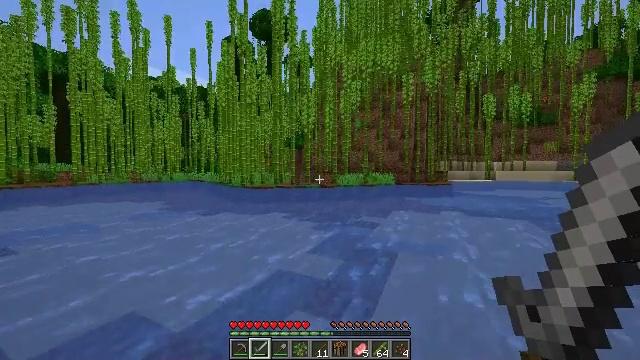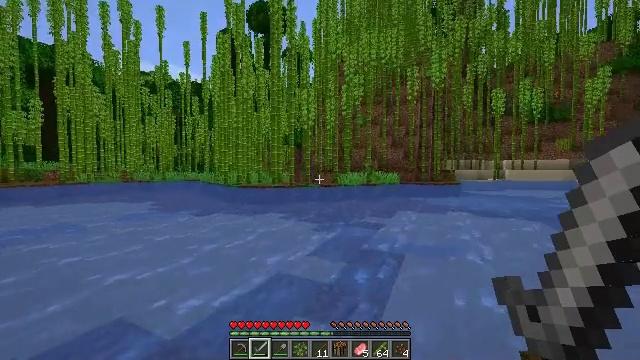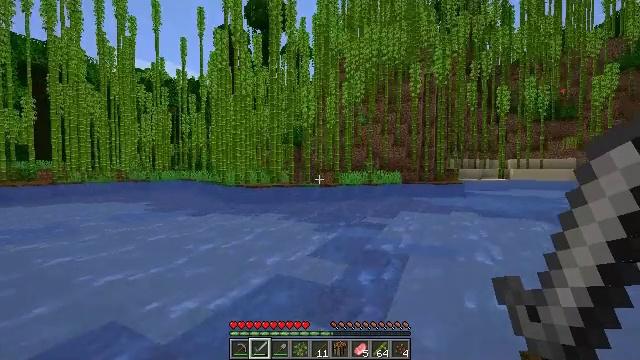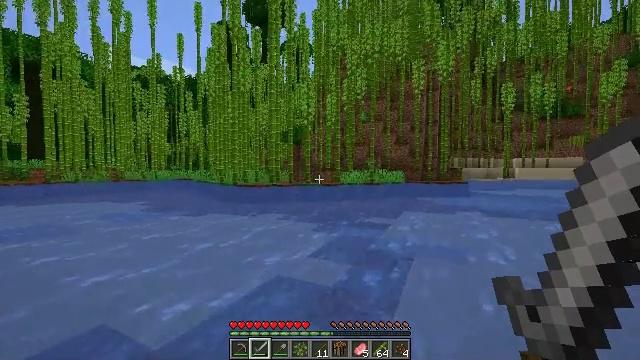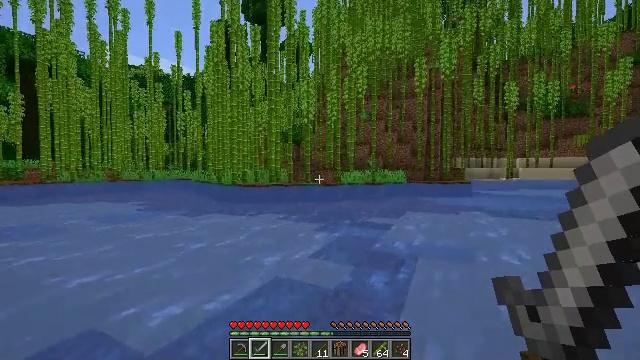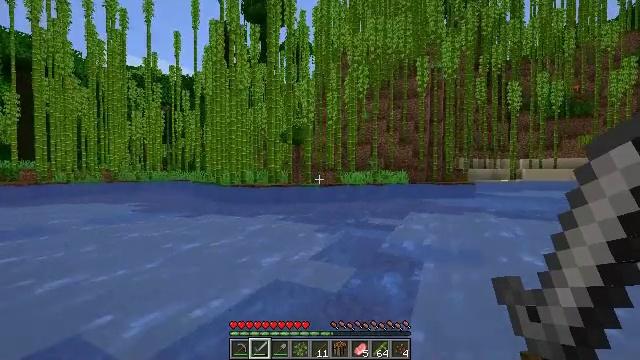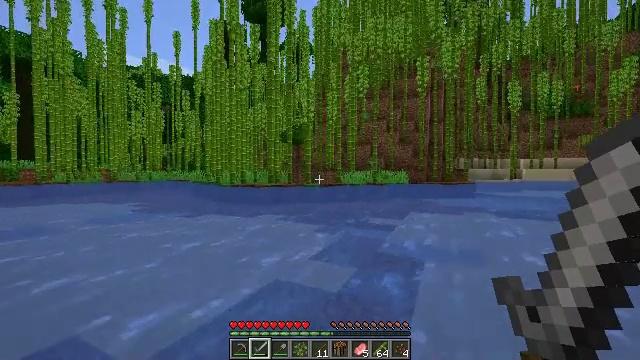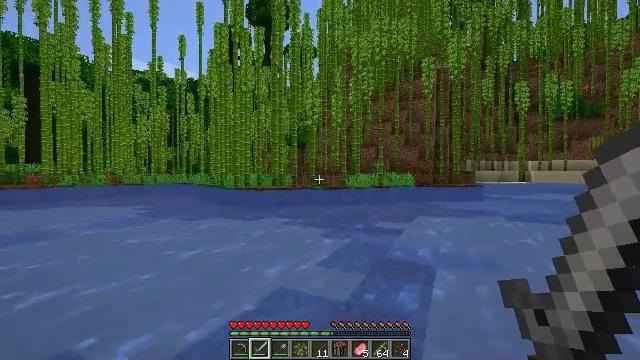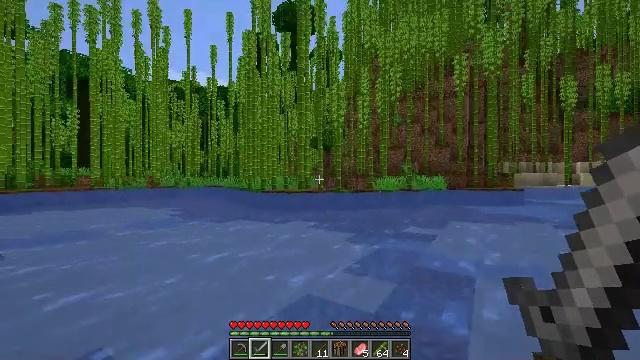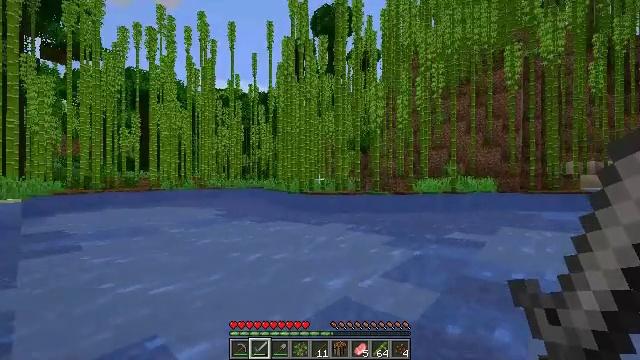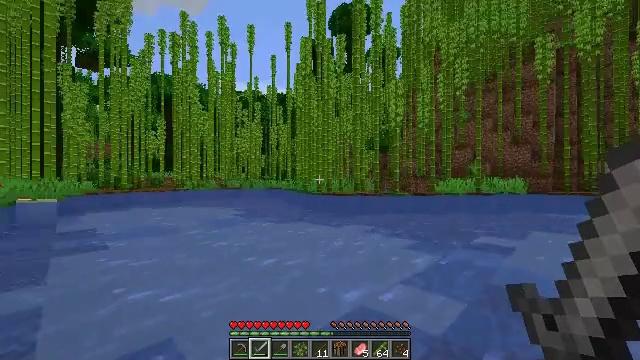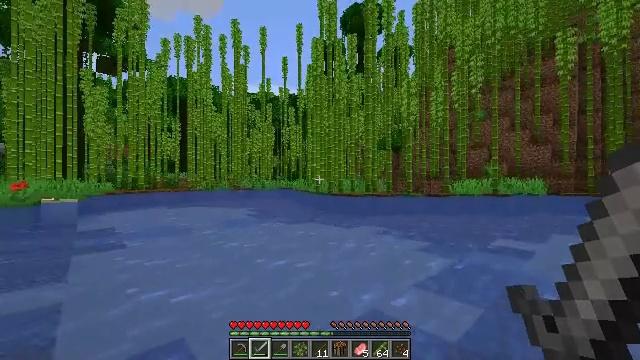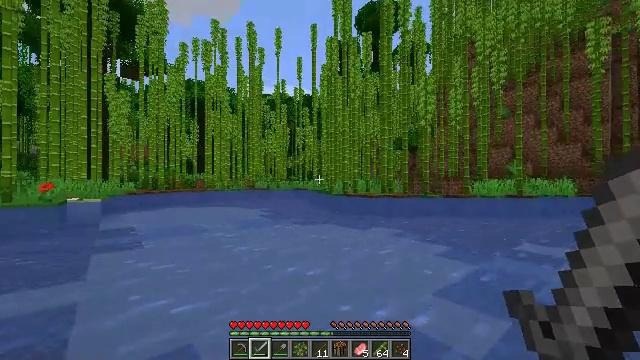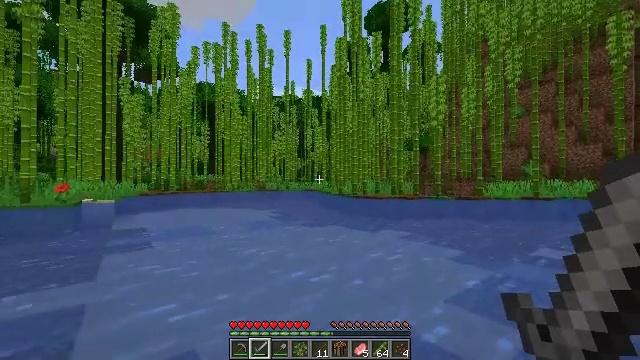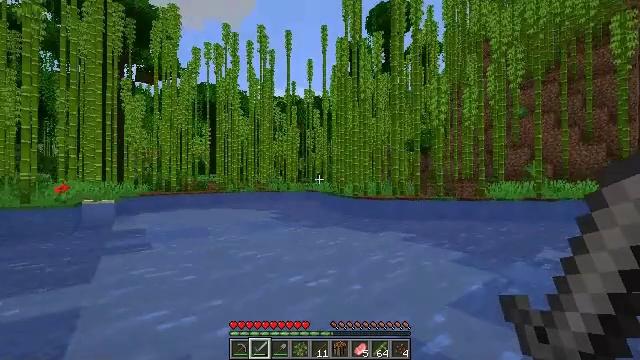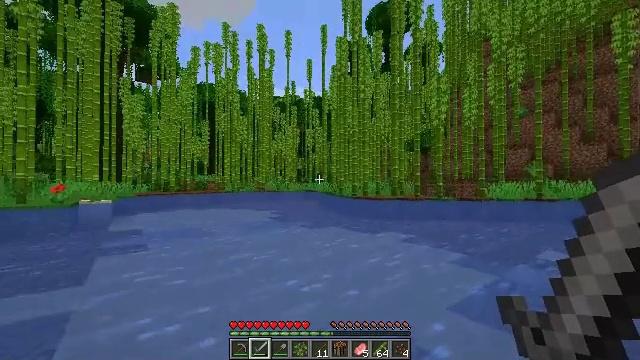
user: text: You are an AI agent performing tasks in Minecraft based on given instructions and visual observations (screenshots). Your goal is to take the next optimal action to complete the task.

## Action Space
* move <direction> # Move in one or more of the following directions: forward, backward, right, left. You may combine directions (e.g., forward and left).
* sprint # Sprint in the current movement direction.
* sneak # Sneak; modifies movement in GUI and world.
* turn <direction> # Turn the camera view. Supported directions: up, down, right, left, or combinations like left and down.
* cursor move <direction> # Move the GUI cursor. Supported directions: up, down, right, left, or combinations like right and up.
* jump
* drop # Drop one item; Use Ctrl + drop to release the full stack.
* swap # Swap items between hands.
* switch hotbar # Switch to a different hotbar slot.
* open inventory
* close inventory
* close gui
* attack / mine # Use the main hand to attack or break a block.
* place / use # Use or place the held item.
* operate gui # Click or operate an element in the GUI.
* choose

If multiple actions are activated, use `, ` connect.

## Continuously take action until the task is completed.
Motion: motion action
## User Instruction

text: Harvest melon from the farm.
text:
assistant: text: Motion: move forward
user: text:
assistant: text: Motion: move forward
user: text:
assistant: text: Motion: move forward
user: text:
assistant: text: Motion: move forward
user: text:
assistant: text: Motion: move forward
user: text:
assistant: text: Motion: move forward
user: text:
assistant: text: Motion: move forward
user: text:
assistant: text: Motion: move forward, turn left
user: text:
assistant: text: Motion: move forward, turn left
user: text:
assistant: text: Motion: move forward, turn left
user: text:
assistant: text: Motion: move forward, turn left
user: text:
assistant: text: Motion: move forward, sprint, turn left
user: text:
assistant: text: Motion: move forward and move right, sprint, turn left
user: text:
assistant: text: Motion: move forward and move right, sprint
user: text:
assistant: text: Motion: move forward and move right, sprint
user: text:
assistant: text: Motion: move forward and move right, sprint
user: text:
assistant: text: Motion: move forward and move right, sprint
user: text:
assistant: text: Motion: move forward and move right, sprint
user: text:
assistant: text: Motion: move forward and move right, sprint
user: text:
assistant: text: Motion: move forward and move right, sprint
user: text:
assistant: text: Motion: move forward and move right, sprint
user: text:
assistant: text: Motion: move forward and move right, sprint
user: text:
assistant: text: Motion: move forward and move right, sprint, turn right
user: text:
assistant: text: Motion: move forward and move right, sprint, turn right
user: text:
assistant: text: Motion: move forward and move right, sprint, turn right
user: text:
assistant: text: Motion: move forward and move right, sprint, turn right
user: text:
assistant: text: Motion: move forward, sprint, turn right
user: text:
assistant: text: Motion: move forward, sprint, turn right
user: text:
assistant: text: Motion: move forward, sprint, turn right
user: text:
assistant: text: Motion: move forward, sprint, turn right